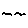
Label: bird